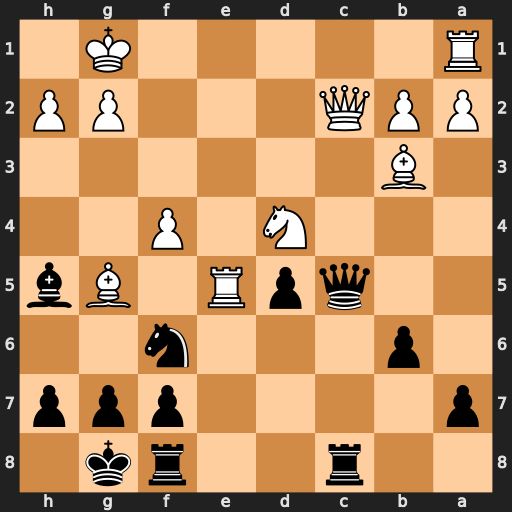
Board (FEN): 2r2rk1/p4ppp/1p3n2/2qpR1Bb/3N1P2/1B6/PPQ3PP/R5K1
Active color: b
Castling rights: -
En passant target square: -
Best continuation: Qxd4+ Qf2 Qxf2+ Kxf2 Ng4+